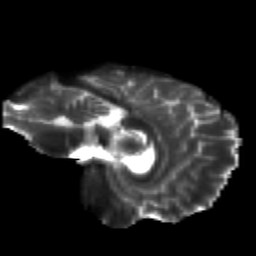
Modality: T2w
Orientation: sagittal
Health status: healthy
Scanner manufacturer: siemens
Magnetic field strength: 3 T
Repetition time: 12 s
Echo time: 0.092 s